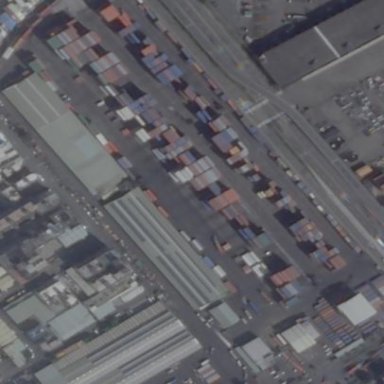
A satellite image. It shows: Industrial area.